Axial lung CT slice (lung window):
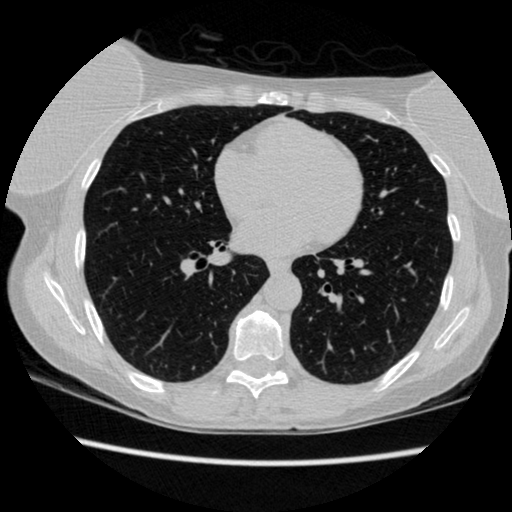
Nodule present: no